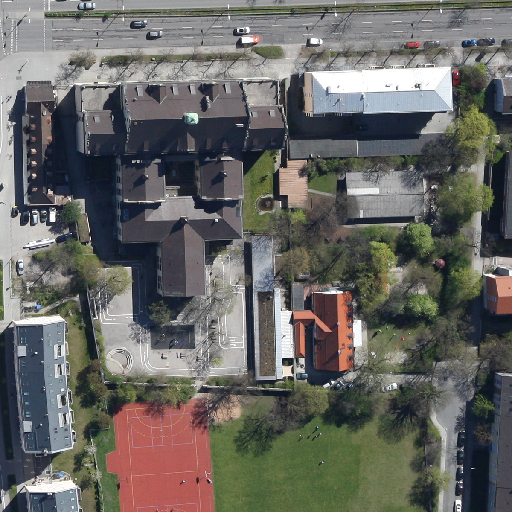
Referring expression: impervious surface